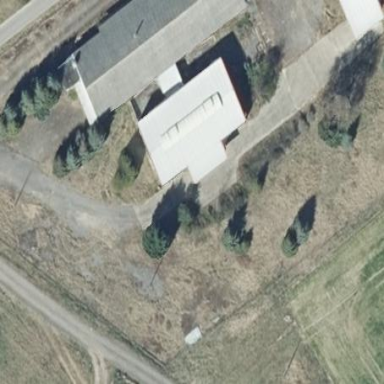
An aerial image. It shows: Farm auxiliary building with flat light gray roof.